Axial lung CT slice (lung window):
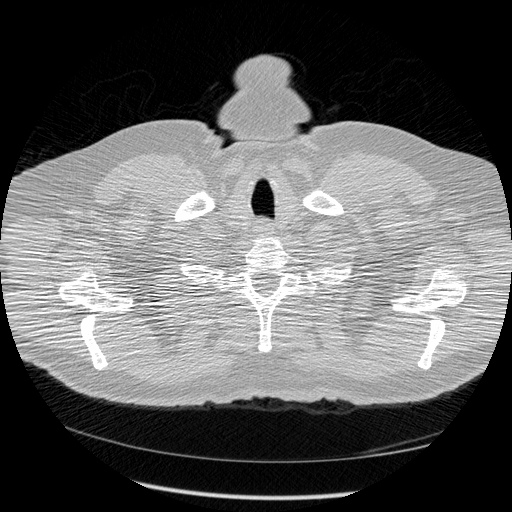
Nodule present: no